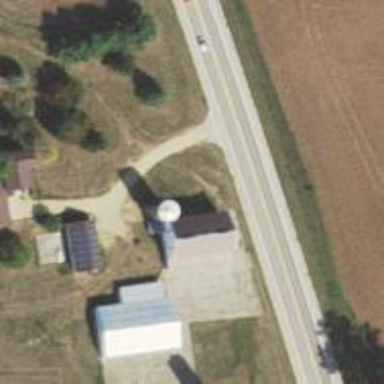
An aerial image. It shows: Silo.